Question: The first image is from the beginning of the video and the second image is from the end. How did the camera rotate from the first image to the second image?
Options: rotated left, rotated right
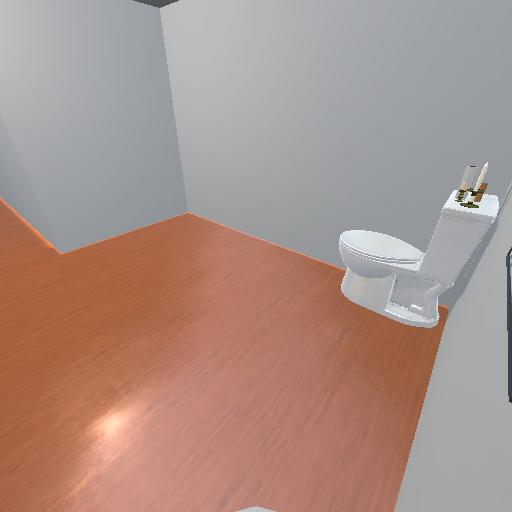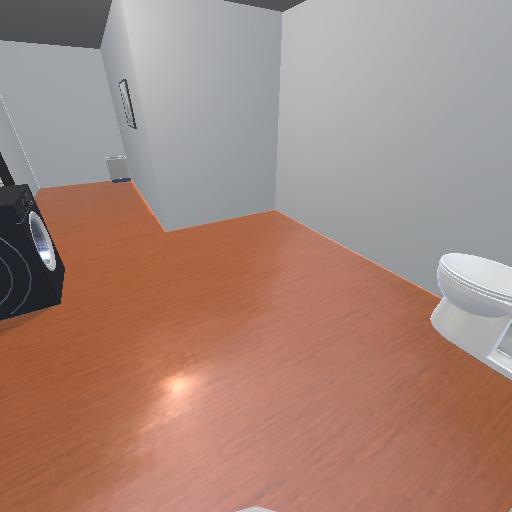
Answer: rotated left